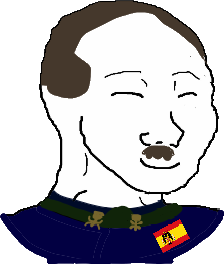
Label: 5_Bloomer